Question: I am a beginner at using the Terilik grid. I am already working in an nopCommerce project 2.30 ( customization ).
I found in the nopCommerce 2.30 project. Please see this image below.

I have no idea if this control is free of charge or is a trial version. But the Terilik controls work fine in everywhere in my project.
I've tried to set a Column Context Menu in this project ( nopCommerce 2.3), but I can't get '.ColumnContextMenu()' in Razor intellisence in this project.
Please Help me.
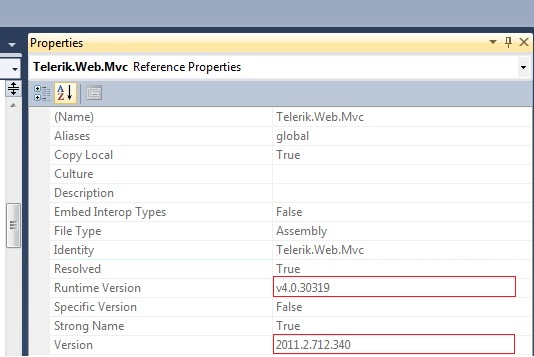
Answer: .ColumnContextMenu() option get in the nopCommerce 2.65 version of Terilik library.
But i am not sure the Terlirik controls library is free of charge.
Hope will help.